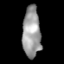
Tissue: lung
Cell type: Endothelial cells
Senescence score: 0.09904
Nuclear area (px): 897
Mean DAPI intensity: 155.963